Question: I have made a menu in my Apple Watch app. I can see images when force touching but when I use my custom images I just see a black circle and nothing else.
> Here is my Apple Watch screen. Add three images are displaying but the
custom image is not displaying for drink.
I am create this menu in my 'storyboard' interface.

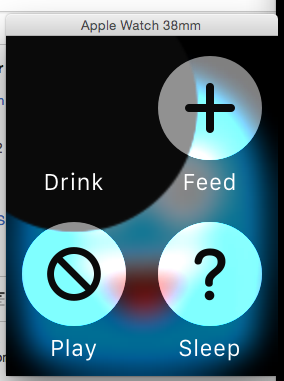
Answer: Make sure your custom icon image follows the guidelines set out in the HIG: <URL>
You need an 80x80 icon for the 42mm Watch and 70x70 for the 28mm Watch. Your icon's background should be transparent.